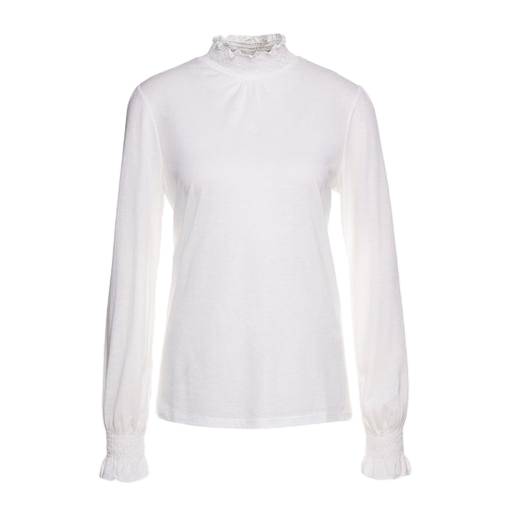
white plus size mock-neck top only macy, high-neck top, white ann long-sleeved top, white background